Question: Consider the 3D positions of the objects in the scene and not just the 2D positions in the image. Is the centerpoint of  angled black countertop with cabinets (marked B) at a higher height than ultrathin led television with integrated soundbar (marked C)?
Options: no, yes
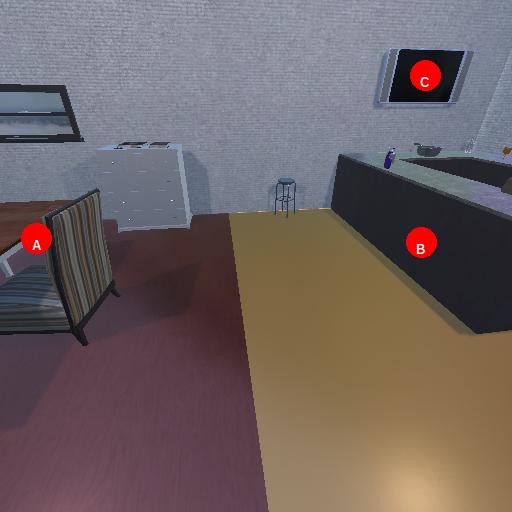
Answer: no